Question: I have been developing an iOS app in Xcode. It compiled and ran perfectly in the regular simulator, but when I switched the simulator device to 64-bit, it failed with 13 new warnings and 37 new errors, all of which are associated (I think) with an external library I'm using called 'ObjectiveDDP'(<URL>, but I don't think this is the culprit given Xcode's output.
Additionally, it is clear that many people have had such Mach-O errors arrive from frameworks not compatible with 64-bit. However, I feel like this is an issue with the organization of my files. That being said, I also believe that the overarching issue is this:
'Ignoring file /path/to/project/ObjectiveDDP/libcrypto.a, missing required architecture x86_64 in file /path/to/project/ObjectiveDDP/libcrypto.a'. Is there a way to fix this issue in that file by adding that architecture? Per an answer to a similar question, I have tried changing my Build Settings architecture to 'Standard architectures(armv7, armv7s, arm64)' and have rechecked that other dependencies are all met.
Here is a portion of the error:
'''
Undefined symbols for architecture x86_64:
"_BN_CTX_free", referenced from:
_srp_verifier_new in srp.o
_srp_user_start_authentication in srp.o
_meteor_user_generate_kgx in srp.o
_meteor_user_generate_aux in srp.o
_meteor_user_generate_S_string in srp.o
"_BN_CTX_new", referenced from:
_srp_verifier_new in srp.o
_srp_user_start_authentication in srp.o
_meteor_user_generate_kgx in srp.o
_meteor_user_generate_aux in srp.o
_meteor_user_generate_S_string in srp.o
_srp_user_process_meteor_challenge in srp.o
"_BN_add", referenced from:
_srp_verifier_new in srp.o
_meteor_user_generate_aux in srp.o
"_BN_bin2bn", referenced from:
_srp_verifier_new in srp.o
_H_nn in srp.o
_meteor_user_generate_u in srp.o
_meteor_user_generate_x in srp.o
_meteor_user_generate_k in srp.o
_meteor_user_generate_M_string in srp.o
_meteor_user_generate_HAMK in srp.o
...
'''
And a screenshot of what the error looks like in Xcode:

After my research I still am wondering if this is just a simulator issue and it'll resolve itself when tested on a physical iPhone 5S, and also simply how I can get rid of these errors? Does anything here suggest a file organizational issue? Two other warnings are:
> ld: warning: directory not found for option
'-L/path/to/place/projectname/projectname/ObjectiveDDP' ld: warning:
directory not found for option
'-L/path/to/place/projectname/SocketRocket/ObjectiveDDP'
And these two paths don't exist, but I thought I corrected it by deleted the folders, moving them to the trash, and re-adding them.
Any insight would be greatly appreciated.
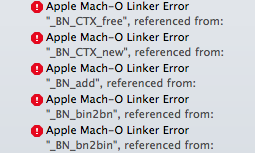
Answer: It looks like 'libcrypto.a' included with your ObjectiveDPP package is not compiled for 64-bit arch. If you need 64-bit, this answer looks like it will help you to get that file:
<URL>
If not, you can just compile your own app without 64-bit support.
64-bit was just added to the defaults in Xcode 5.1. You can set your architecture in your own project to '$(ARCHS_STANDARD_32_BIT)' to remove it and go back to the 5.0 behavior.